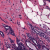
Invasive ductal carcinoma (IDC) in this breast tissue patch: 0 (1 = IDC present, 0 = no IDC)